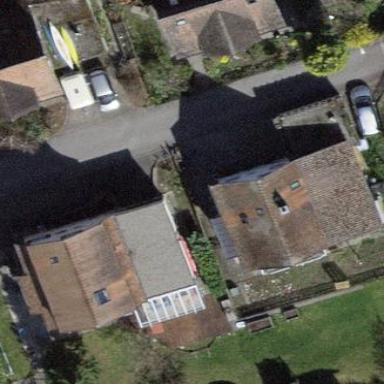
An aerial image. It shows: Building with tile roof.